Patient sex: M
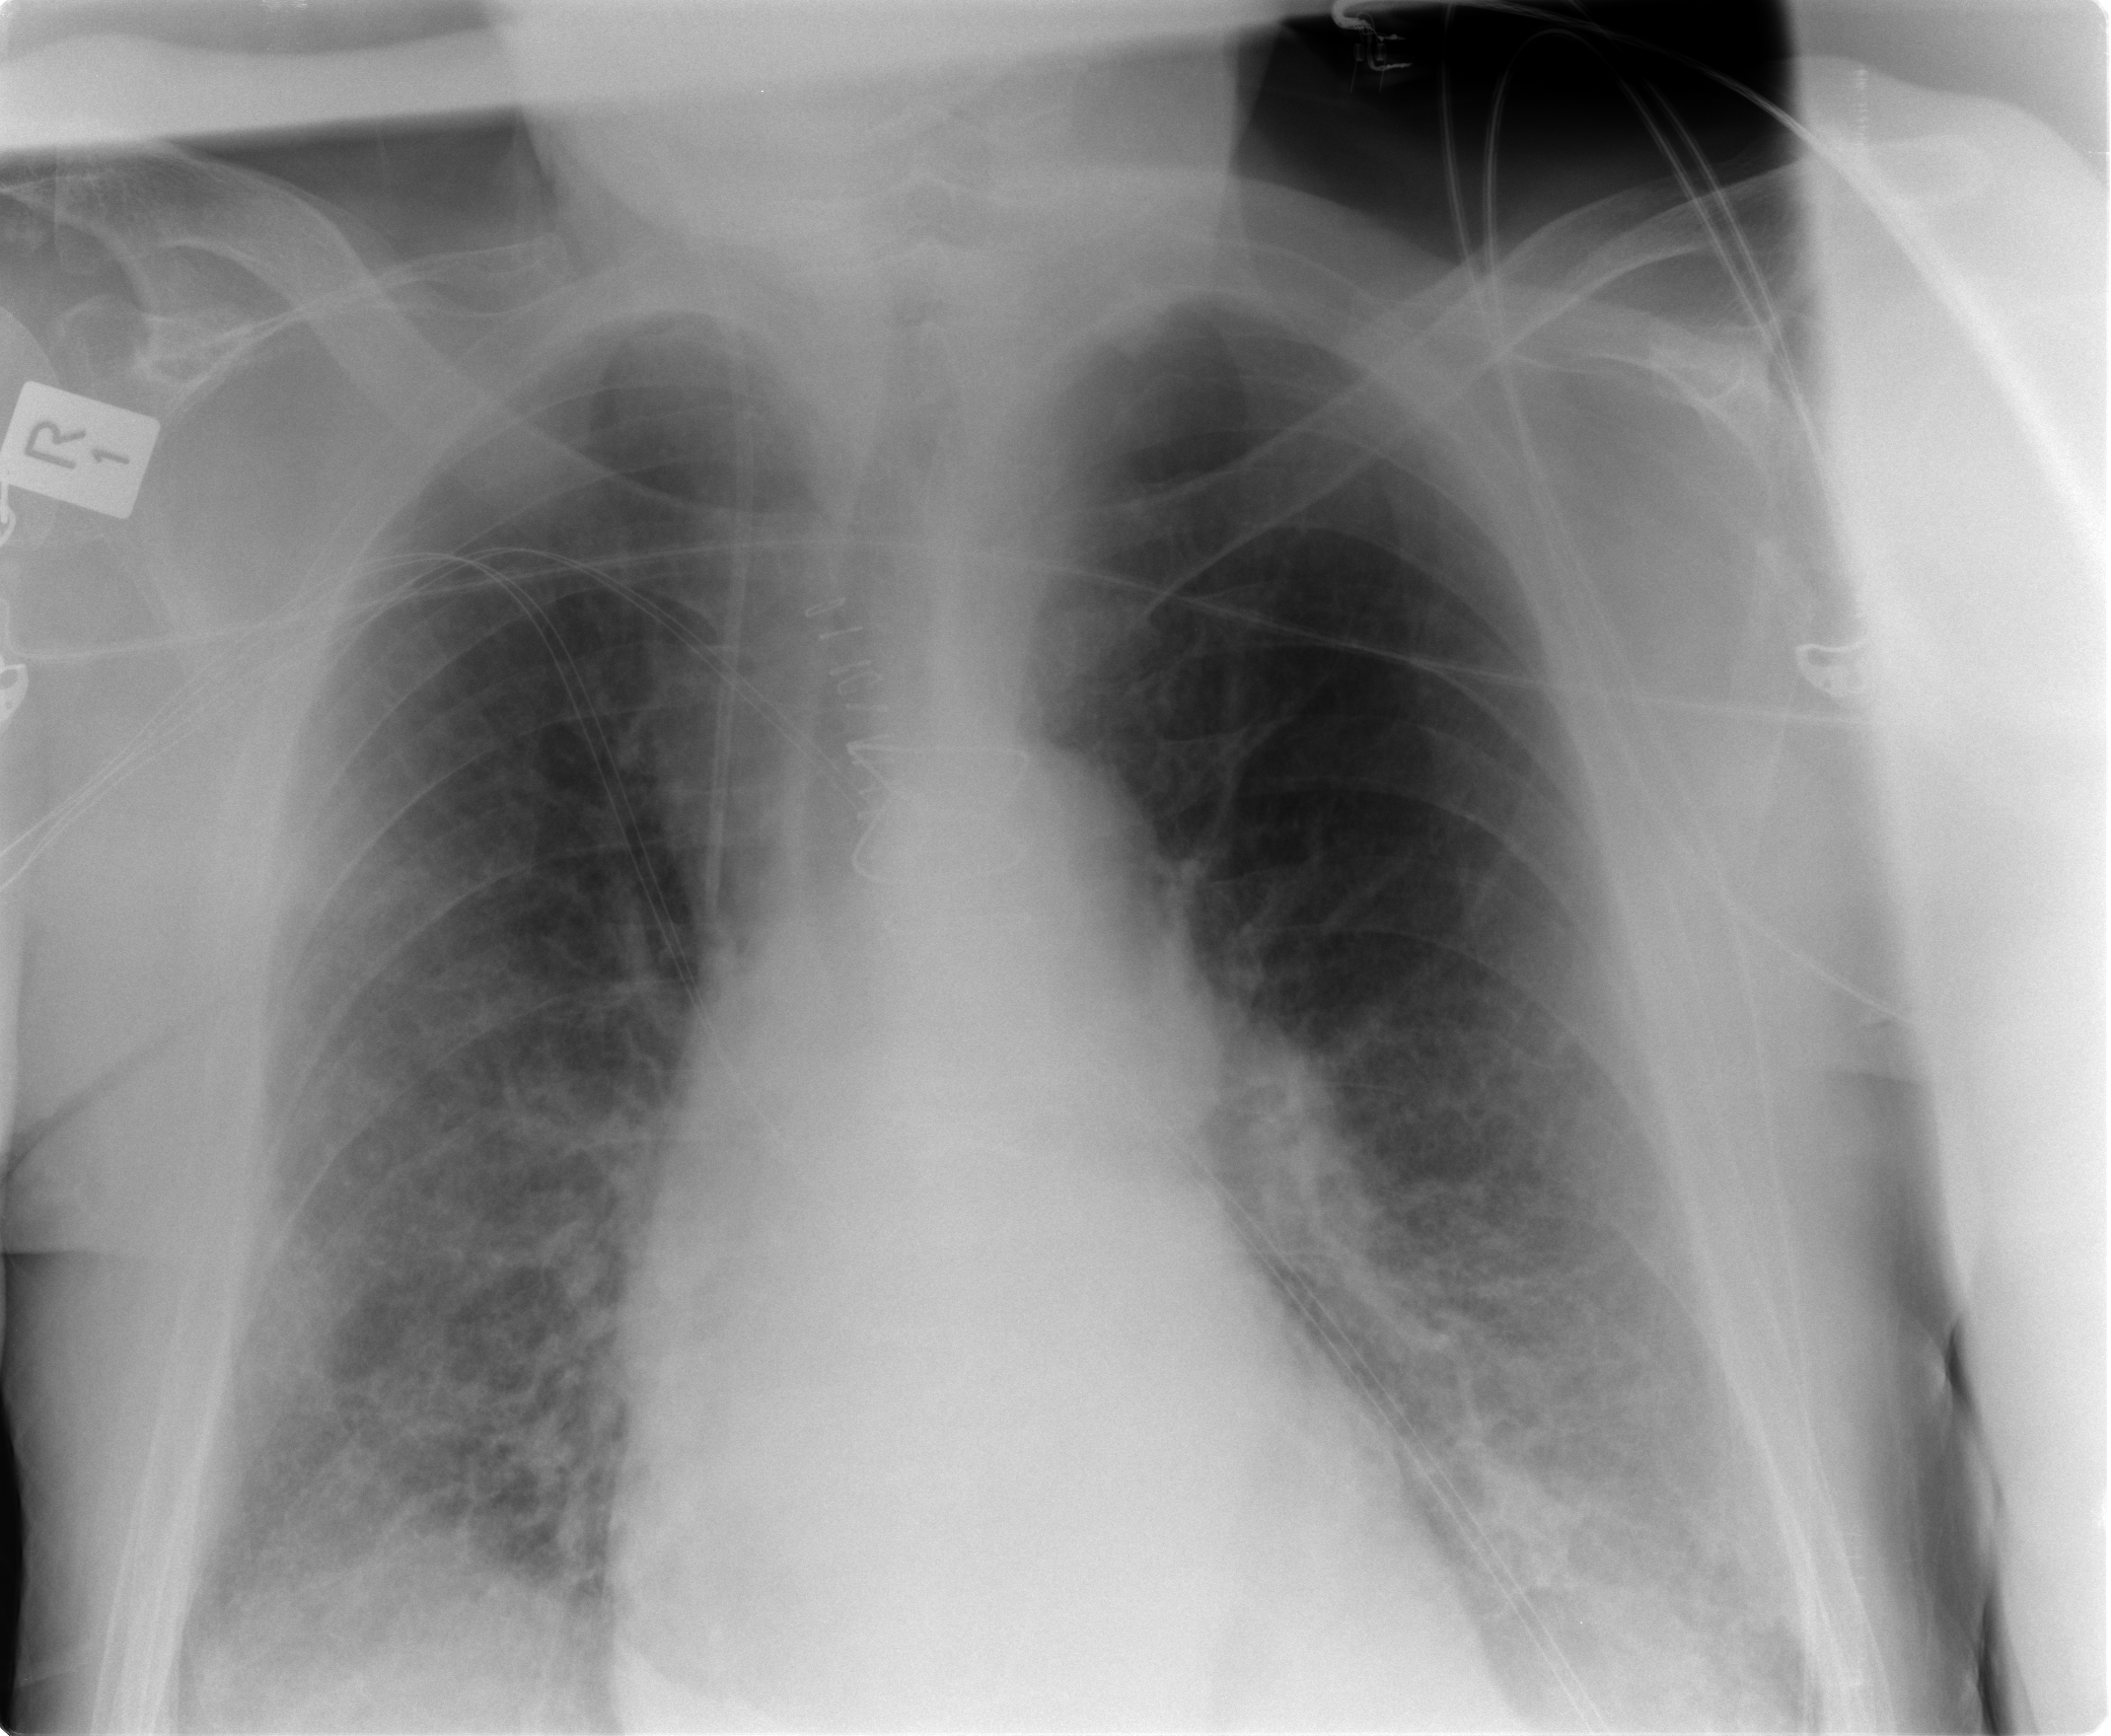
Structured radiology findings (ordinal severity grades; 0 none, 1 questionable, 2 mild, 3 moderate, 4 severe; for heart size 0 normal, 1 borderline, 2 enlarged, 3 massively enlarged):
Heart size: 0
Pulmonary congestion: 2
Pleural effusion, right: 0
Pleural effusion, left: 1
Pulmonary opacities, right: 2
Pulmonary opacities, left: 2
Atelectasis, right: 2
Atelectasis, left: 2